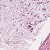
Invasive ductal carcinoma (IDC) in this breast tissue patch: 0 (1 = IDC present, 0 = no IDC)